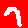
Digit: 7